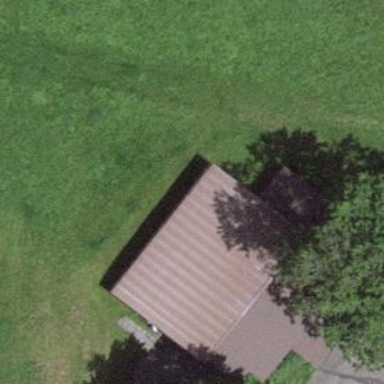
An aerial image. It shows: Rural barn.